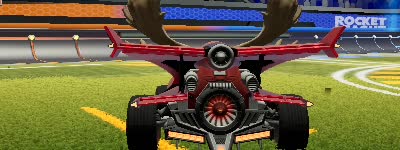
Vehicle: aftershock